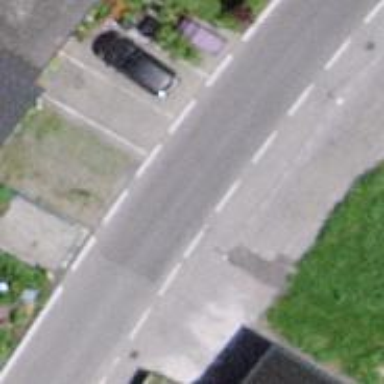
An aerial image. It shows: Tertiary road with asphalt surface.